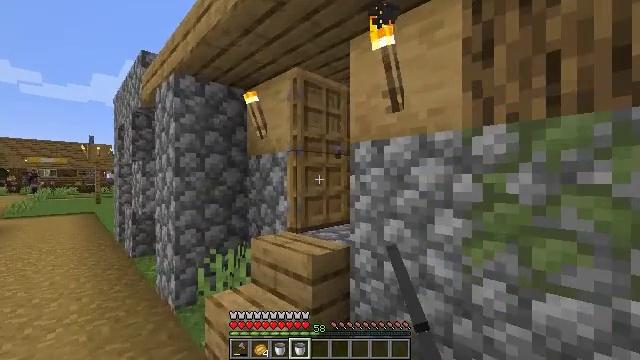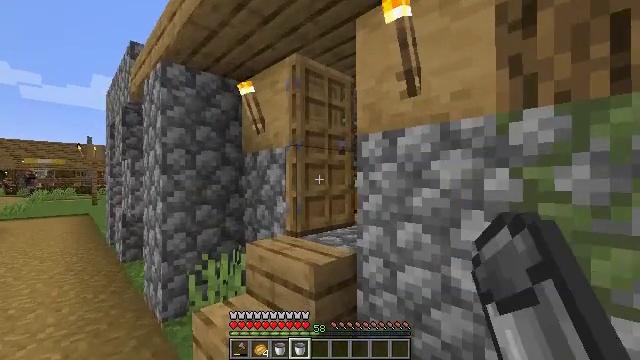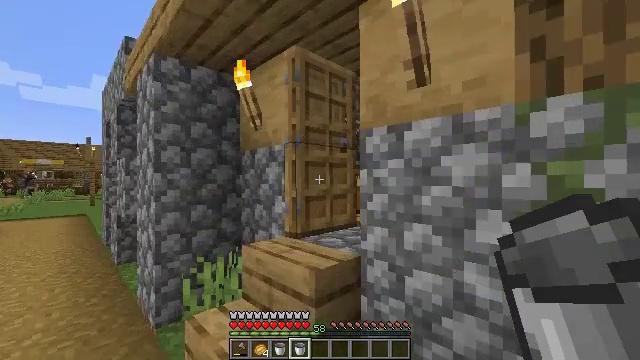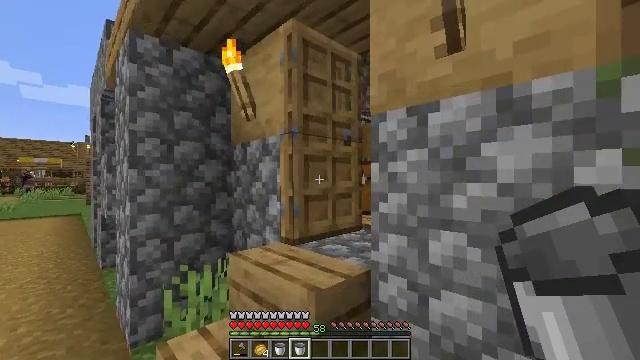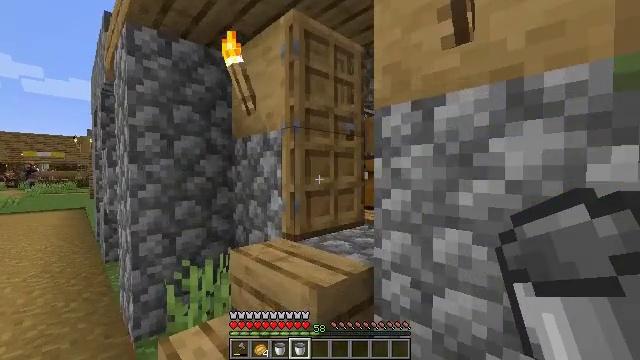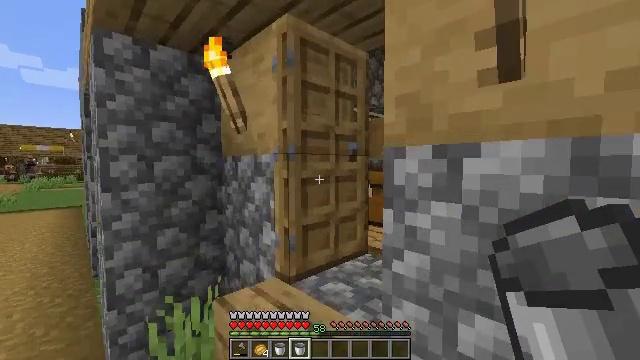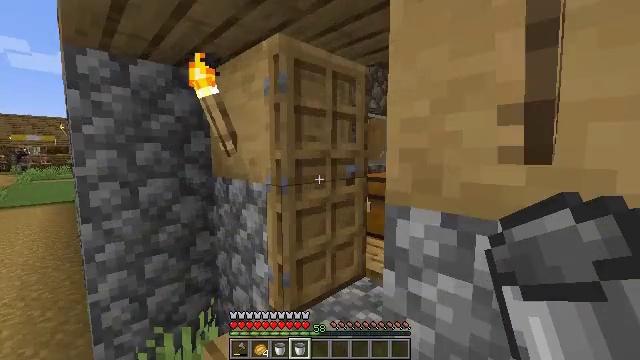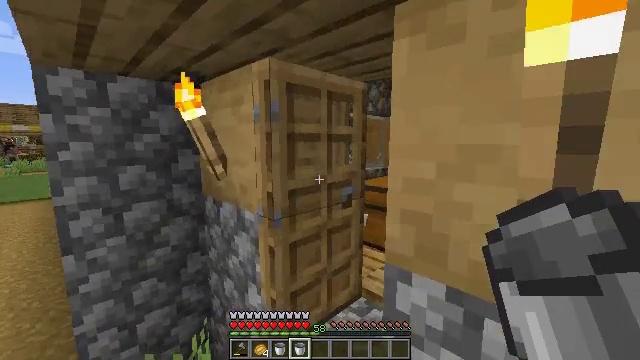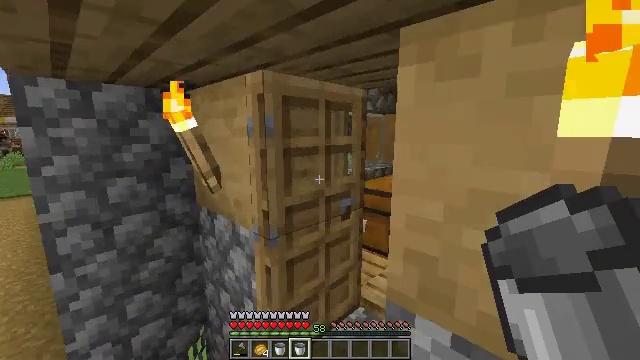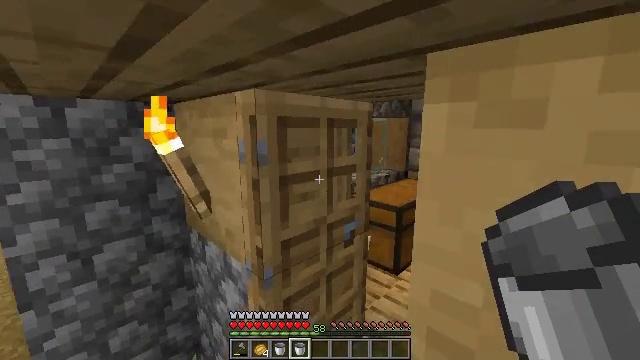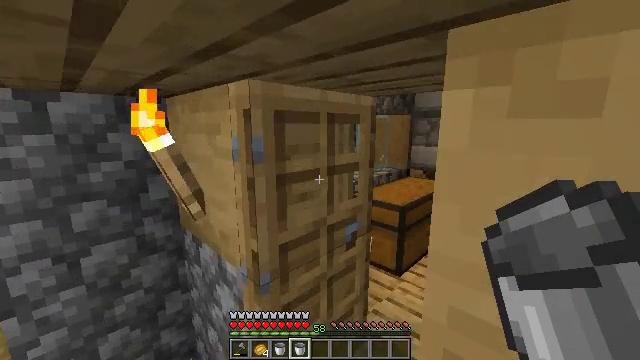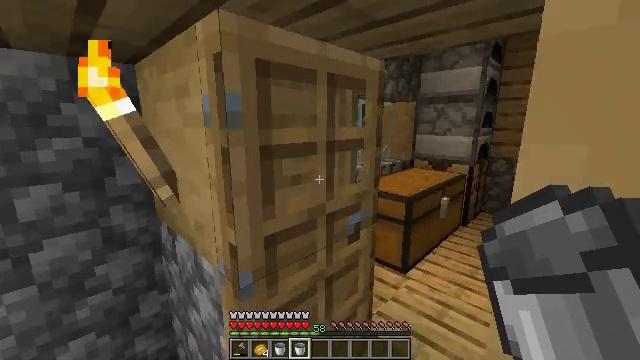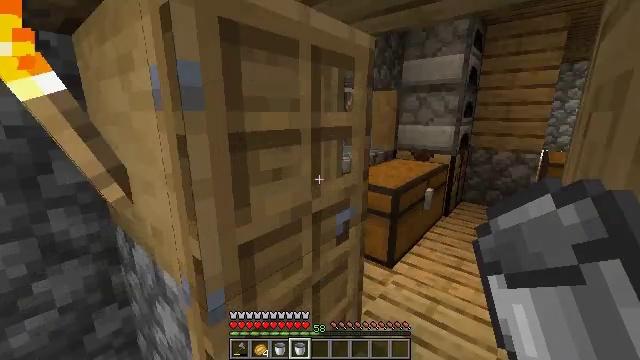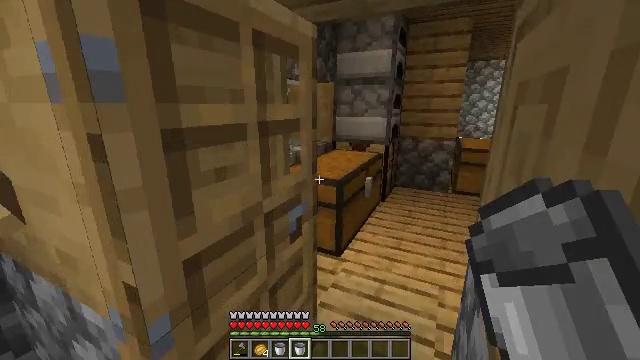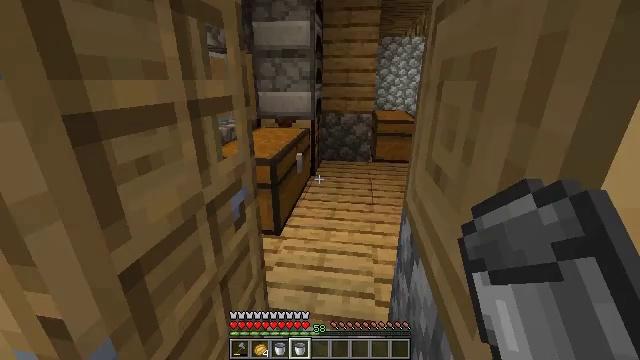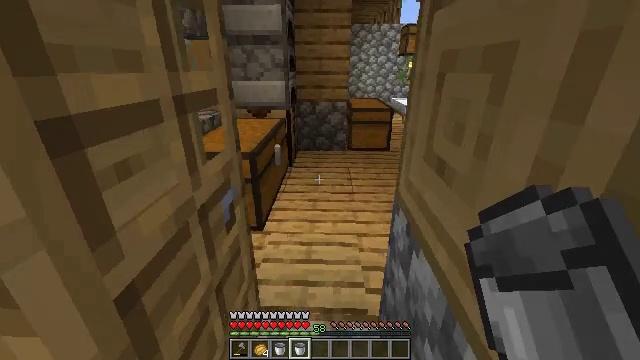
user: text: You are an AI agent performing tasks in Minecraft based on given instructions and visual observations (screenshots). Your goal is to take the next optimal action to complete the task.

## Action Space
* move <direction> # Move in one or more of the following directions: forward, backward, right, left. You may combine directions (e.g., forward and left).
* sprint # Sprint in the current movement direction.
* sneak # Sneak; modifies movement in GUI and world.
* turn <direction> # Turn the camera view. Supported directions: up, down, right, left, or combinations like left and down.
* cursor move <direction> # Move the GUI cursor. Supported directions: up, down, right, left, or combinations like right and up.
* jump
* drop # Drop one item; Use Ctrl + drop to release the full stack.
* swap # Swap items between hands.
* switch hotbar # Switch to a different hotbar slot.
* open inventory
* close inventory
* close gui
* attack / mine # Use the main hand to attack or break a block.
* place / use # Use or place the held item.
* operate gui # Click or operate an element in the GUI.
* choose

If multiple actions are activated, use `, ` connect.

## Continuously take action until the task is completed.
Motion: motion action
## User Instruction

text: Use a crafting table to make pumpkin seeds.
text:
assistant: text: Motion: move forward
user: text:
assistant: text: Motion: move forward
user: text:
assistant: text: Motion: move forward
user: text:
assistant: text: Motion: move forward, turn down
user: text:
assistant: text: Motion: move forward, turn down, jump
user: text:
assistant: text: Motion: move forward, turn down, jump
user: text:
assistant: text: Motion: move forward, turn down, jump
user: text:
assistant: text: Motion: move forward, turn down, jump
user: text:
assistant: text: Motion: move forward, jump
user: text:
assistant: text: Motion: move forward
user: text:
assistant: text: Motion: move forward
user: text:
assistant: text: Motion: move forward, turn right and down
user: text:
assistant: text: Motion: move forward, turn right and down
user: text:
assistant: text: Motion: move forward, turn right and down
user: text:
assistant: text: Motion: move forward, turn right and down
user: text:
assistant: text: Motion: move forward, turn right and down
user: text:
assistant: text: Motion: move forward, turn right
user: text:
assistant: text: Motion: move forward, turn right
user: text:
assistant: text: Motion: move forward, turn right and up
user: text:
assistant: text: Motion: move forward
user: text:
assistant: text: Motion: move forward
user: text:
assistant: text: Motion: move forward
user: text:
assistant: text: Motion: move forward and move left, turn left
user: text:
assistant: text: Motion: move forward and move left, turn right
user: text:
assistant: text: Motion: move forward and move left, turn right
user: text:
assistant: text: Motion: move forward and move left, turn right
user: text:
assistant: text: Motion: move forward and move left, turn right
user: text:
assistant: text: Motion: move forward and move left, turn right
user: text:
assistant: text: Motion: move forward and move left, turn right and down
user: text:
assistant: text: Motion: move forward and move left, turn right and down